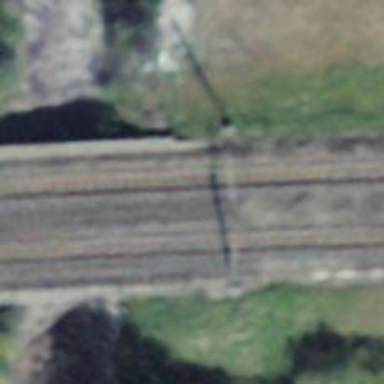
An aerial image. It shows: Narrow-gauge railway bridge with electrified tracks and single track passing over it.